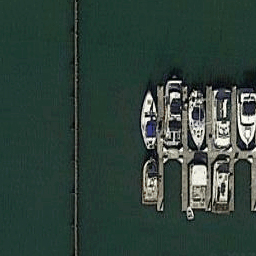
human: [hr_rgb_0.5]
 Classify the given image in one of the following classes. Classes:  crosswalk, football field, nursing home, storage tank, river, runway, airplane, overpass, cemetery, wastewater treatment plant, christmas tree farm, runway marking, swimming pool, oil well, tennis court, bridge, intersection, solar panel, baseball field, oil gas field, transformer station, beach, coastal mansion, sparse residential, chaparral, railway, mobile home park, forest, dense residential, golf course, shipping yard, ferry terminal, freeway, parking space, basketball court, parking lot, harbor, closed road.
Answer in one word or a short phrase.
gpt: harbor